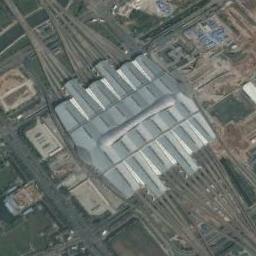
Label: railway_station